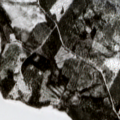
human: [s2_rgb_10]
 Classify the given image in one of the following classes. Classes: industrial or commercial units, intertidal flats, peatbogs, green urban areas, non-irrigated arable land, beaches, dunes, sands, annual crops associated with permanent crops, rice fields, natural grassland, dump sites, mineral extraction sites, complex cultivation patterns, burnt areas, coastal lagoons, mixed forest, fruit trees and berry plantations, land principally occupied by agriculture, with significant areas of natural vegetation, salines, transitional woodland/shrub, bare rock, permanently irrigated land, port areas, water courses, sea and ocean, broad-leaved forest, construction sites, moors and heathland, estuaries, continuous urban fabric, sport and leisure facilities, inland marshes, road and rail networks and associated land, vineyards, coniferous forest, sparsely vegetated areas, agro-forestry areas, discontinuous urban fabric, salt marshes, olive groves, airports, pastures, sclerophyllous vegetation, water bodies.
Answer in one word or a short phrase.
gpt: coniferous forest, mixed forest, transitional woodland/shrub, inland marshes, water bodies